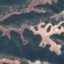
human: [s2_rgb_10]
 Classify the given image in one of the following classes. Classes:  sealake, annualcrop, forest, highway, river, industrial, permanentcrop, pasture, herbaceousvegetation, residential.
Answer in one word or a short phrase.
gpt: HerbaceousVegetation